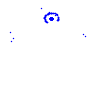
Particle: proton